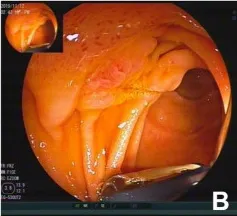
The end of the PD stent was not observed endoscopically under EUS.
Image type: endoscopy (gi_endoscopy)